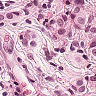
Metastatic tissue present: yes